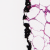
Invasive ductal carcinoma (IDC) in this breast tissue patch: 0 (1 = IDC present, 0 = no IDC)